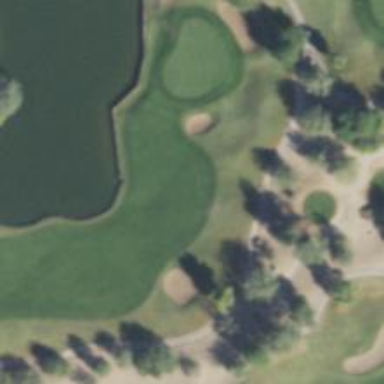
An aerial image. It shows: Golf hole.